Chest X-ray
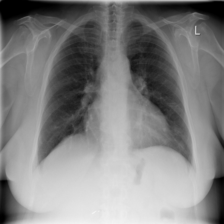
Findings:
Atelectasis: negative
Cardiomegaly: negative
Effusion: negative
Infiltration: negative
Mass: negative
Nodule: negative
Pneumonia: negative
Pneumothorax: negative
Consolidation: negative
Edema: negative
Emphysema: negative
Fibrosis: negative
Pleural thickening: negative
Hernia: negative